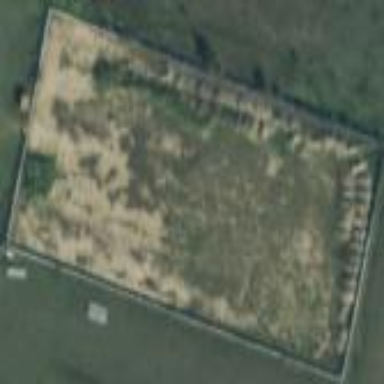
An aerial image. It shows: Equestrian pitch for leisure land sports.